Question: I'm creating an auto complete search box. The suggestions have to disappear when the user clicks outside the search field.
The form input field:
'''
<input type="text" name="naam_textbox" id="naam_textbox" class="field" autocomplete="off" onkeyup="suggest(this.value, 'naam');" onblur="fill();" />
'''
The javascript code:
'''
function suggest(inputString, veld){
if(veld == "naam") {
if(inputString.length < 2) {
$('#suggestions_naam').fadeOut();
} else {
$('#naam_textbox').addClass('load');
var dropdown = $( '<div class="suggestionsBox" id="suggestions_naam" style="display: none;"><div class="suggestionList" id="suggestionsList_naam"> &nbsp; </div></div>' );
if (inserted_naam == 0) {
dropdown.insertAfter( "#naam_textbox" );
inserted_naam = 1;
}
$.post("includes/homepage/autosuggest_naam.php", {queryString: ""+inputString+""}, function(data){
if(data.length >0) {
$('#suggestions_naam').fadeIn();
$('#suggestionsList_naam').html(data);
$('#naam_textbox').removeClass('load')
}
});
}
}
}
function fill(thisValue, veld) {
if(veld == "naam") {
$('#naam_textbox').val(thisValue);
setTimeout("$('#suggestions_naam').fadeOut();", 60);
}
}
'''
"fadeOut" makes the suggestions go away whenever the inputString is less then 2 characters, or when one of the suggestions is selected.
I need it also to fadeOut whenever someone clicks outside the input field (lose focus) or doesn't select a suggestion.
To make it more clear, an image:

The suggestions should go away when a user clicks somewhere near the red dot for example.
I can't get it to work, any help please?
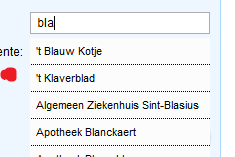
Answer: Here is cause of the issue,
'''
onblur="fill();" //no parameters
'''
Whereas you method is
'''
function fill(thisValue, veld) { //2parameters
if(veld == "naam") {
$('#naam_textbox').val(thisValue);
setTimeout("$('#suggestions_naam').fadeOut();", 60);
}
}
'''
and therefore it was not working.
so change it as
'''
onblur = "fill(this.value, 'naam')"
'''